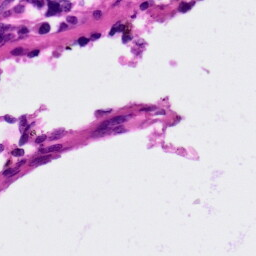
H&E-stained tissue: Ovarian